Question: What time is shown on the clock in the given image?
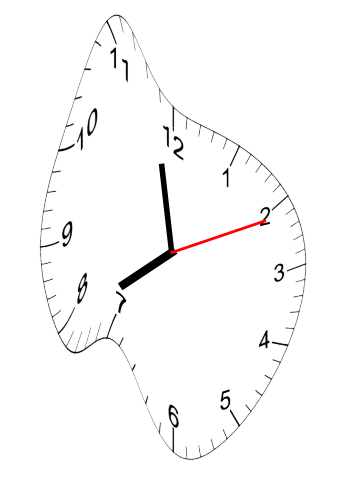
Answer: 07:58:11